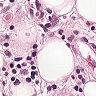
Metastatic tissue present: yes